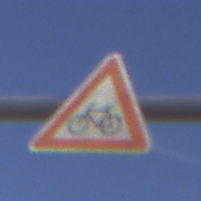
Verkehrszeichen: RadverkehrRechts
Umgebung: Outdoor, RoadRail
Tageszeit: MorningAfternoon
Wetter: PartlyCloudy
Licht: Natural
Jahreszeit: NotSpecified
Kontrast: HighContrast